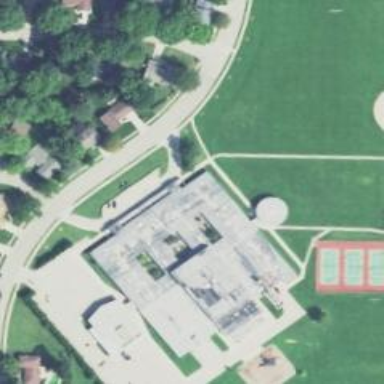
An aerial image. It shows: School.